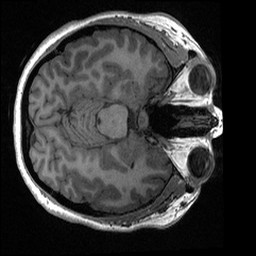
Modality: T1w
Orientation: axial
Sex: female
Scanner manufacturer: ge
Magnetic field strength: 3 T
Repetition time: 0.0064 s
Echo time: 0.00281 s